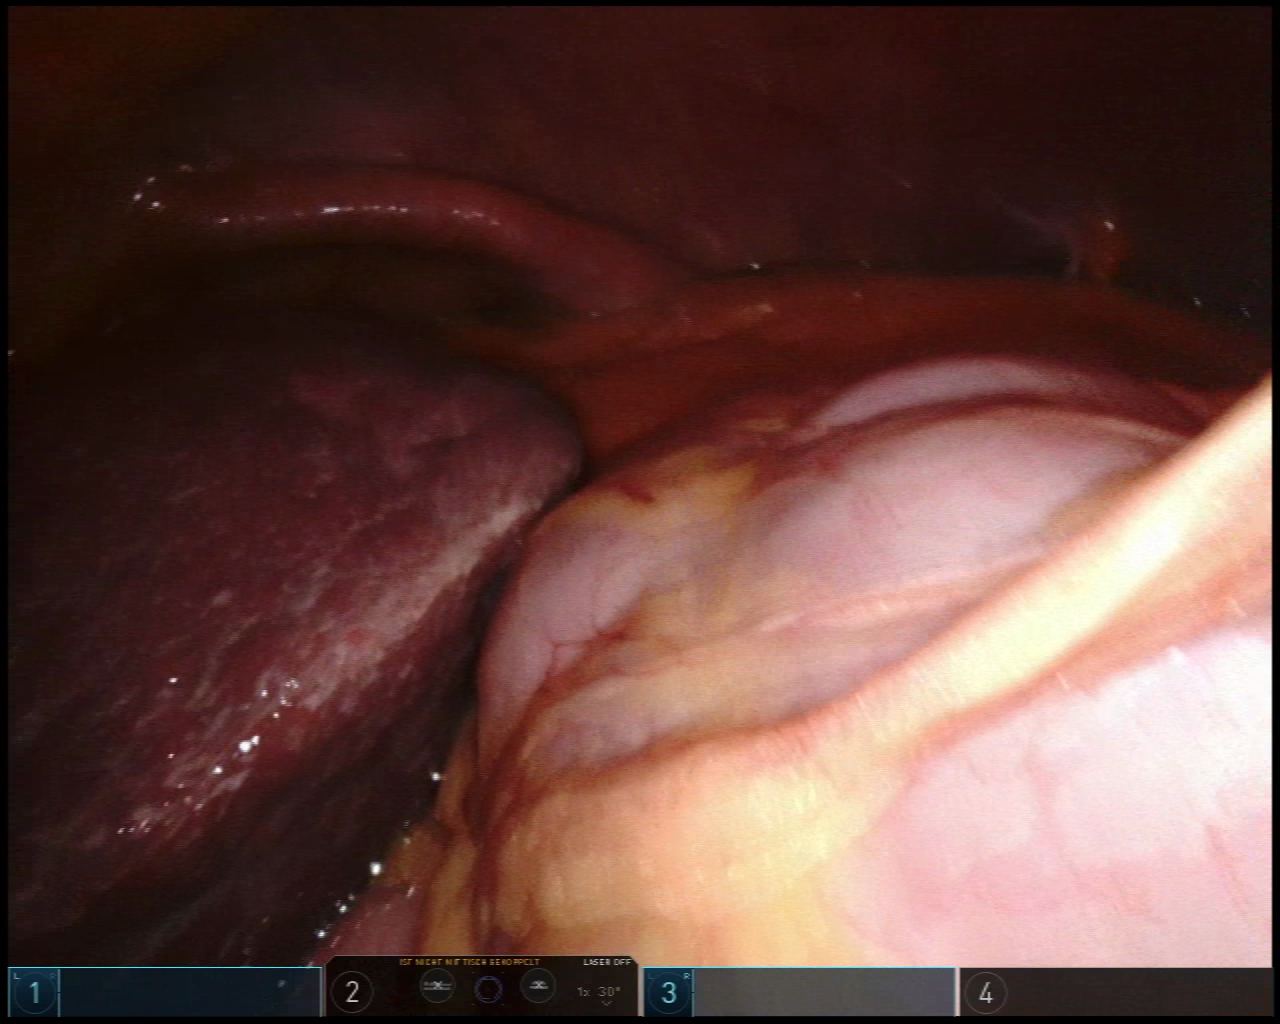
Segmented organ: liver
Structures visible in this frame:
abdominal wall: yes
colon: yes
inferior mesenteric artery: no
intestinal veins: no
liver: yes
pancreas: no
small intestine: no
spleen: no
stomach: no
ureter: no
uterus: no
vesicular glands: no